Field crop: maize
Growth stage: 2
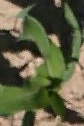
Species: maize